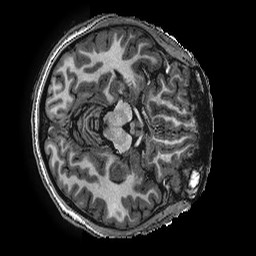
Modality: T1w
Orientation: axial
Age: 17
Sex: female
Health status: ill
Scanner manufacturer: ge
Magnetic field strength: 3 T
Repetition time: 0.00766 s
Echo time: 0.003476 s